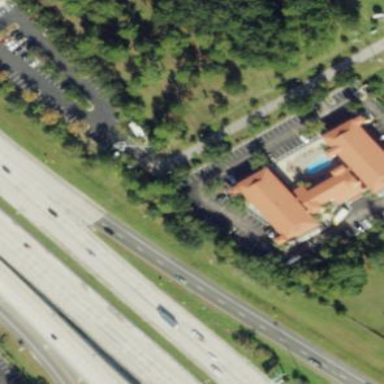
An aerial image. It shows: Hotel building.